Question: I am trying to deploy a maven project on wildfly in the command line using
"mvn wildfly:deploy" but get this error:

Here is my pom.xml
'''
<?xml version="1.0" encoding="UTF-8"?>
'''
http://maven.apache.org/xsd/maven-4.0.0.xsd">
4.0.0
'''
<groupId>com.gyurmatag.adminsystem</groupId>
<artifactId>adminsystem</artifactId>
<version>1.0-SNAPSHOT</version>
<dependencies>
<!-- javax persistance -->
<dependency>
<groupId>javax.persistence</groupId>
<artifactId>persistence-api</artifactId>
<version>1.0</version>
</dependency>
<!-- JSF -->
<dependency>
<groupId>com.sun.faces</groupId>
<artifactId>jsf-api</artifactId>
<version>2.2.15</version>
</dependency>
</dependencies>
<build>
<plugins>
<plugin>
<groupId>org.apache.maven.plugins</groupId>
<artifactId>maven-compiler-plugin</artifactId>
<version>3.6.1</version>
<configuration>
<source>1.8</source>
<target>1.8</target>
</configuration>
</plugin>
<plugin>
<groupId>org.wildfly.plugins</groupId>
<artifactId>wildfly-maven-plugin</artifactId>
<version>1.2.1.Final</version>
</plugin>
</plugins>
</build>
'''
Can you please help me?
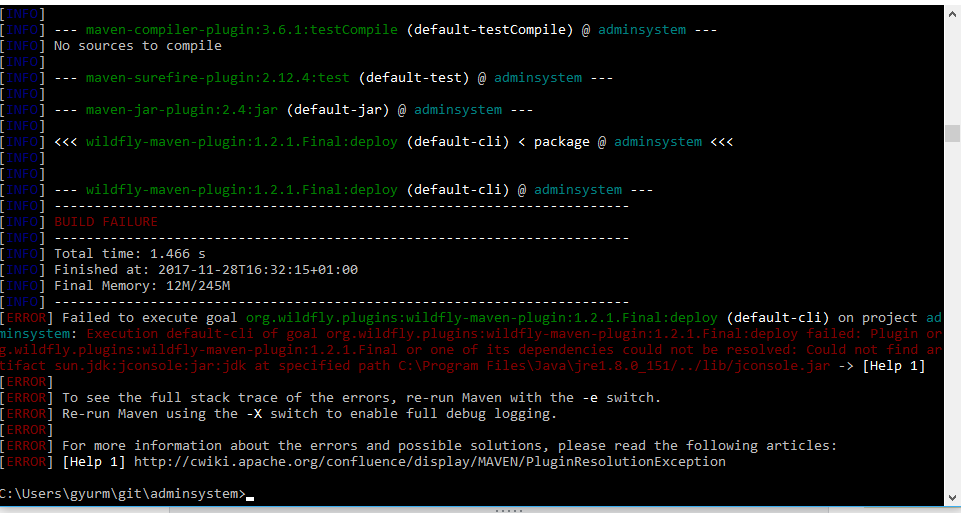
Answer: Your JAVA_HOME is not correct. One of the plugin's dependencies is depending on system's jconsole:
'''
<dependency>
<groupId>sun.jdk</groupId>
<artifactId>jconsole</artifactId>
<version>jdk</version>
<scope>system</scope>
<systemPath>${java.home}/../lib/jconsole.jar</systemPath>
</dependency>
'''
Based on your screenshot you've set java home to the jre dir but it must be the sdk one. Apart from that, try to exclude this dependency, it should work anyway.